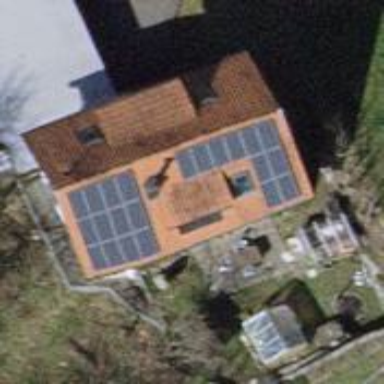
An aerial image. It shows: Solar power generator using photovoltaic panels.